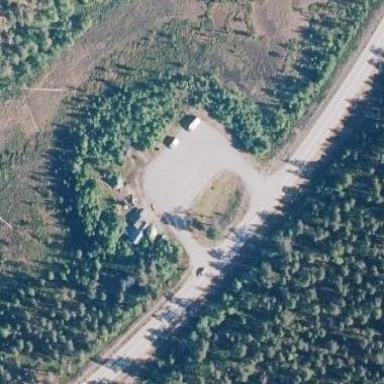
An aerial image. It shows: Asphalt surface parking area at rest area.